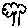
Label: tree